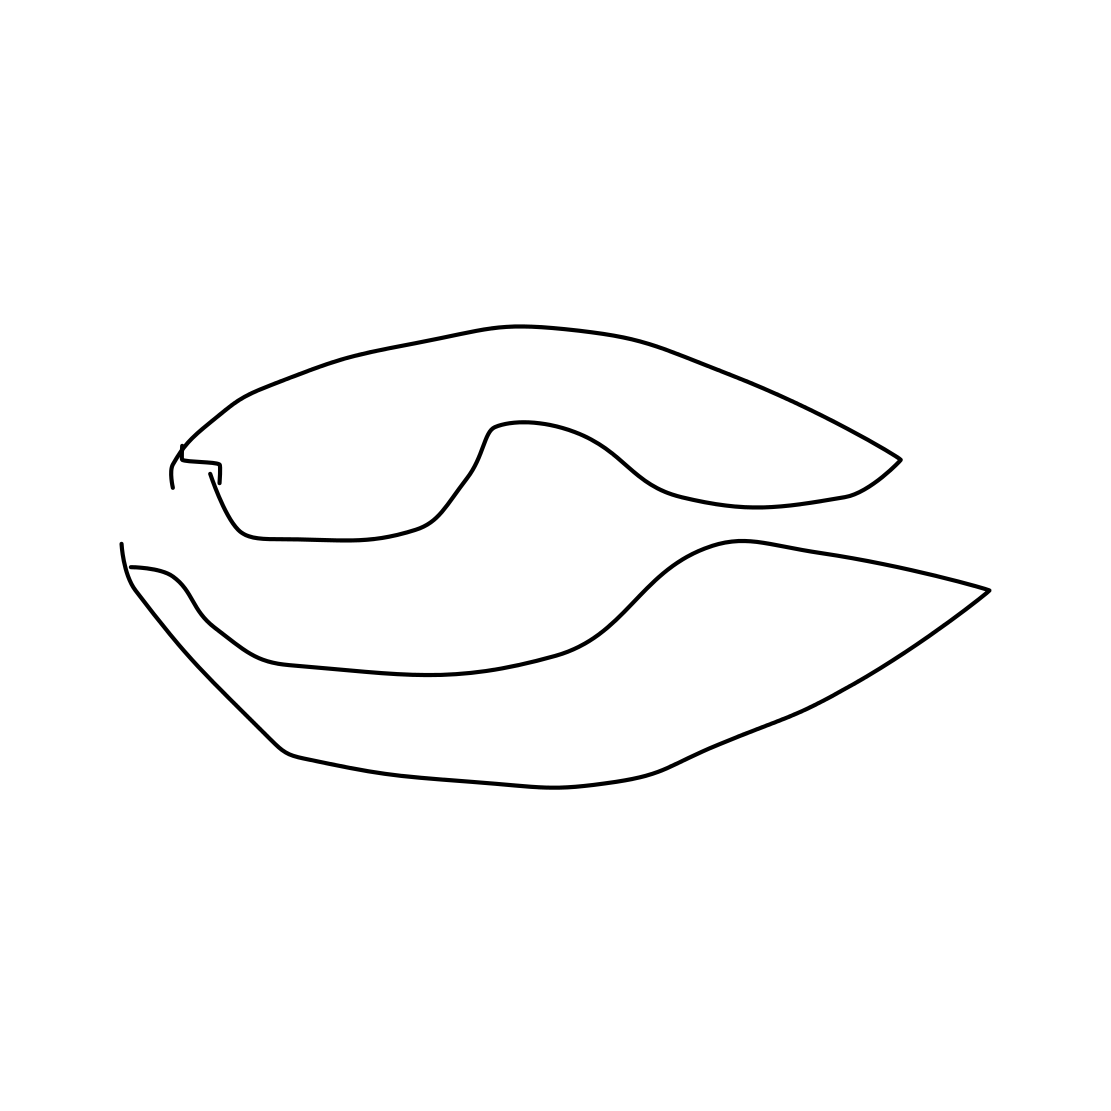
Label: mouth